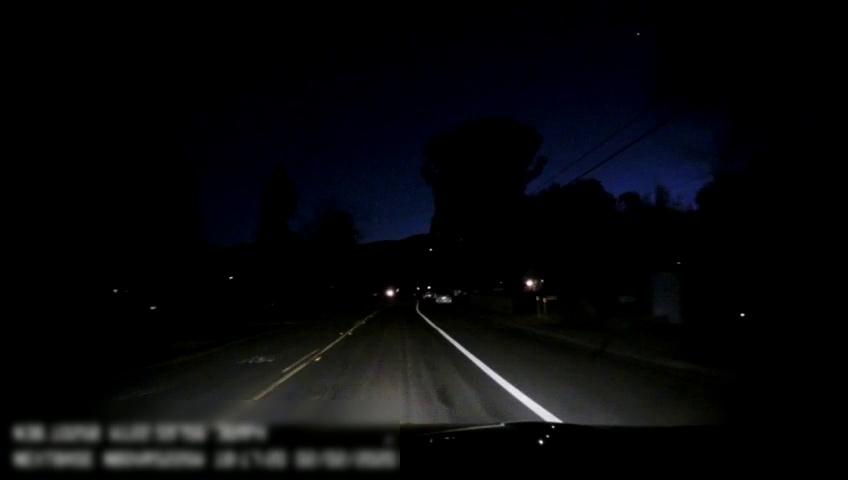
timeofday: Night
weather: Other
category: Drivable Space
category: Vehicles | Car
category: Lanes | Alternate Lane
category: Lanes | Opposite Lane
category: Lanes | Alternate Lane